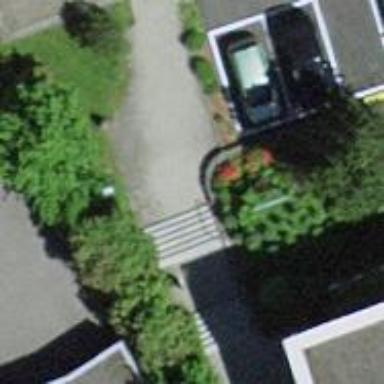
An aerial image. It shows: Set of concrete steps.